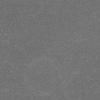
Atmospheric dust classification: dusty